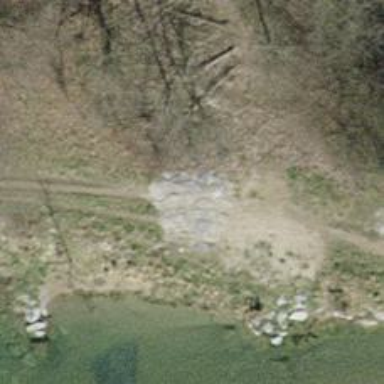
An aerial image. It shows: There is ford in the area.